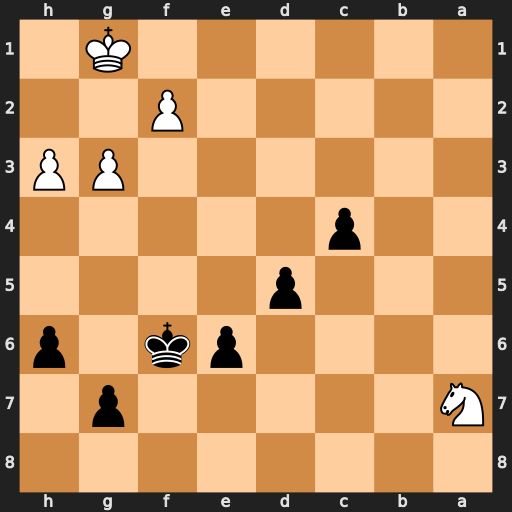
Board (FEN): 8/N5p1/4pk1p/3p4/2p5/6PP/5P2/6K1
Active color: b
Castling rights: -
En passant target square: -
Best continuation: c3 Nb5 c2